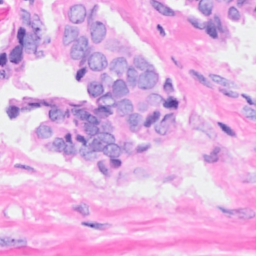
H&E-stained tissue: Breast